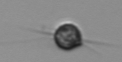
Label: Acanthoica_quattrospina